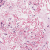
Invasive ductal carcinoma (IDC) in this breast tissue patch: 0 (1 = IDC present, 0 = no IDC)